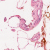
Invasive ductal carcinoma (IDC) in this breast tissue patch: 0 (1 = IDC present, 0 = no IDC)